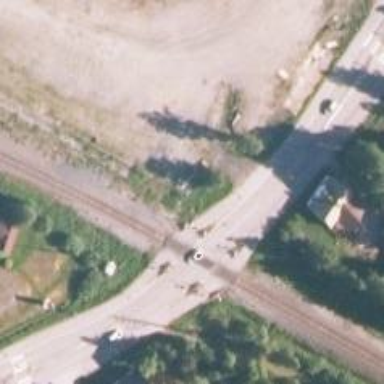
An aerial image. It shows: Railway track classified as B1.